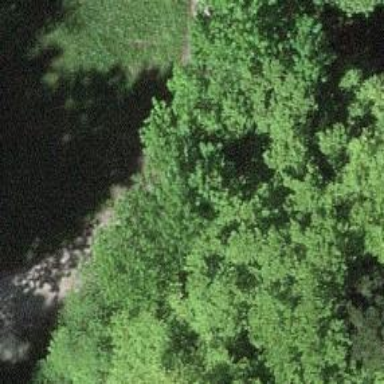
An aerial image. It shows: Culvert tunnel.